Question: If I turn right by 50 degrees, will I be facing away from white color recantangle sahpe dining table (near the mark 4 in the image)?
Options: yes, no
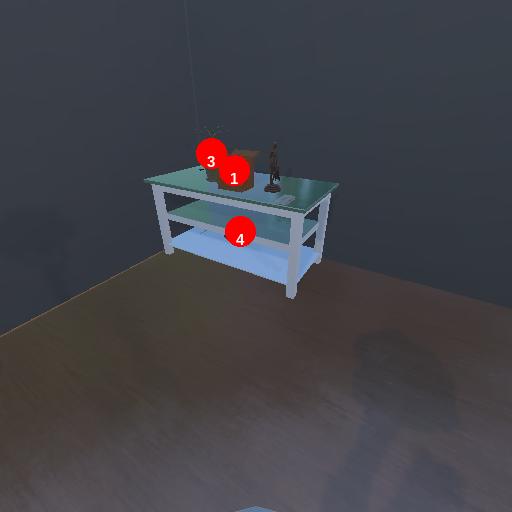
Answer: yes